五年级 · 立体几何学
计算下面几何体的表面积和体积。（单位：厘米）

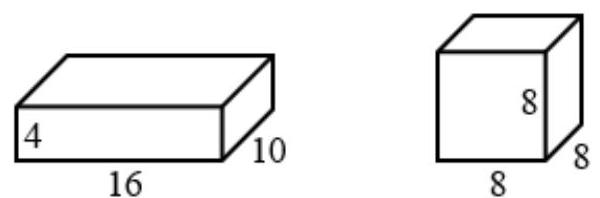
答案: 解（1）长方体的表面积：528平方厘米; 长方体的体积： 640 立方厘米

（2）正方体的表面积：384 平方厘米; 正方体的体积: 512 立方厘米

【分析】（1）长方体的表面积 $=($ 长 $\times$ 宽 + 长 $\times$ 高十宽 $\times$ 高 $) \times 2$, 长方体的体积 $=$ 长 $\times$ 宽 $\times$ 高。把长方体的长 16 厘米、宽 10 厘米、高 4 厘米分别代入表面积、体积公式计算即可。

(2) 正方体的表面积 $=$ 棱长 $\times$ 棱长 $\times 6$, 正方体的体积 $=$ 棱长 $\times$ 棱长 $\times$ 棱长。把棱长 8 厘米分别代入表面积、体积计算公式即可。

【详解】长方体表面积： $(16 \times 10+16 \times 4+10 \times 4 ） \times 2$

$=(160+64+40) \times 2$

$=264 \times 2$

$=528$ (平方厘米)

长方体体积: $16 \times 10 \times 4$

$=160 \times 4$

$=640$ （立方厘米）

正方体表面积: $8 \times 8 \times 6$

$=64 \times 6$

$=384$ (平方厘米)
正方体体积: $8 \times 8 \times 8$

$=64 \times 8$

$=512$ （立方厘米）